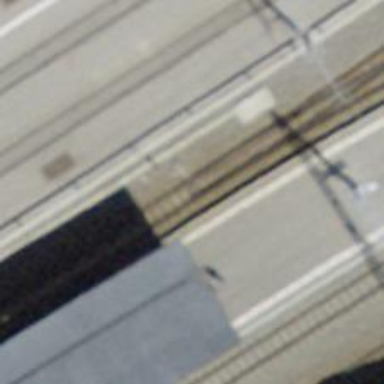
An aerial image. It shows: Railway switch.